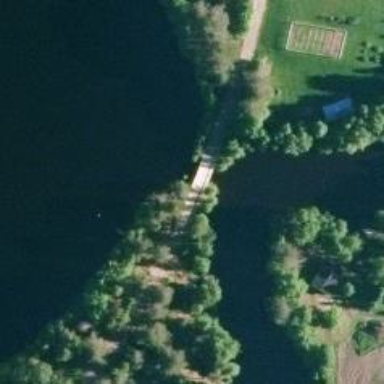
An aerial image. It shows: Residential road with bridge.